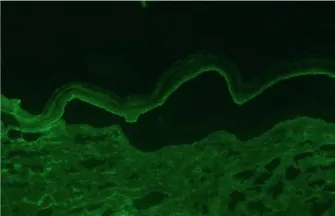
Histology and immunofluorescence studies of localized bullous pemphigoid (LBP). These IgG autoantibodies also bound to the epidermal side of 1M salt-split-skin BMZ (B).
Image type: pathology (immunostaining)